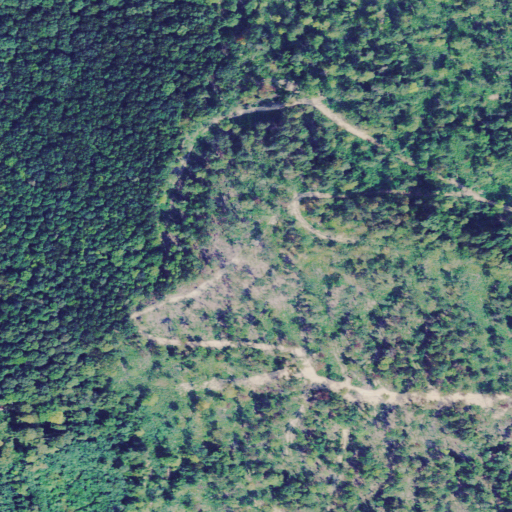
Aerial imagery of mountain in Ohio named Cline Knob containing deciduous forest and grassland